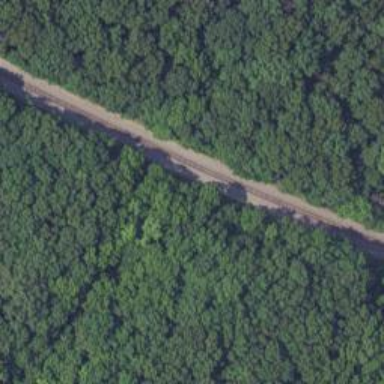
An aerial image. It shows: Railway track.